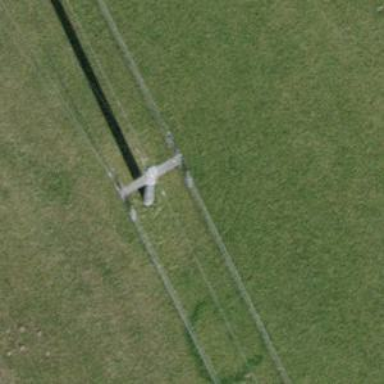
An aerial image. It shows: Power line with three cables.